Тонкое массивное кольцо подвешено на трех невесомых нерастяжимых вертикальных нитях одинаковой длины. Точки прикрепления нитей к кольцу отстоят друг от друга на равных расстояниях.
Как изменится период малых крутильных колебаний кольца, если в центр кольца поместить при помощи невесомых спиц небольшой груз той же массы, что и кольцо?
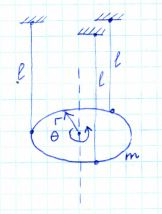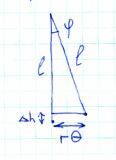
Решение: Поворот кольца будем обозначать за $\theta$. Момент инерции кольца относительно оси симметрии равен $mr^{2}$.Поэтому $$K=\frac{I \dot{\theta}^{2}}{2}=\frac{mr^{2}\dot{\theta}^{2}}{2},$$где $K$ — кинетическая энергия кольца.Движением по вертикали пренебрегаем по сравнению с вращением при подсчете $K$.  $$\varphi \simeq \frac{r\theta}{l}, \\ \Delta h \simeq l(1-\cos\varphi)\simeq \frac{l\varphi^{2}}{2}=\frac{r^{2}}{2l}\theta^{2}.$$$$\Pi=mg \cdot \Delta h=\frac{mgr^{2}}{2l}\theta^{2},$$где $\Pi$ — потенциальная энергия кольца относительно положения равновесия.Закон сохранения энергии: $\Pi+K=\operatorname{const}$.$$\frac{mgr^{2}}{2l}\theta^{2}+\frac{mr^{2}}{2}\theta^{2}=\operatorname{const}.$$Это уравнение гармонических колебаний с частотой $\omega \sqrt{\frac{mgr^{2}}{2l}/\frac{mr^{2}}{2}}=\sqrt{\frac{g}{l}}$.$$T=2\pi \sqrt{\frac{l}{g}}.$$В случае груза в центре кольца момент инерции не изменится, следовательно $K(\theta)$ не изменится. А вот потенциальная энергия увеличится в 2 раза и станет равна $\frac{mr^{2}}{l}g$.$$\omega^{'}=\sqrt{\frac{mgr^{2}}{l}/\frac{mr^{2}}{2}}=\sqrt{\frac{2g}{l}}.$$$$T^{'}=2\pi\sqrt{\frac{l}{2g}}=\frac{T}{\sqrt{2}}.$$ Замечание. Если изначально считать, что уравнение колебаний имеет вид $M \theta^{2}\cdot \alpha +T\theta^{2}\cdot \beta=\operatorname{const}$, то сразу из зависимости $T \sim \sqrt{\frac{I}{M}}$ получаем ответ.
Ответ: Период малых крутильных колебаний уменьшится в $\sqrt2$ раз.
Темы:
T, Механика, Динамика, Колебания, Всероссийские, Вращение твердого тела